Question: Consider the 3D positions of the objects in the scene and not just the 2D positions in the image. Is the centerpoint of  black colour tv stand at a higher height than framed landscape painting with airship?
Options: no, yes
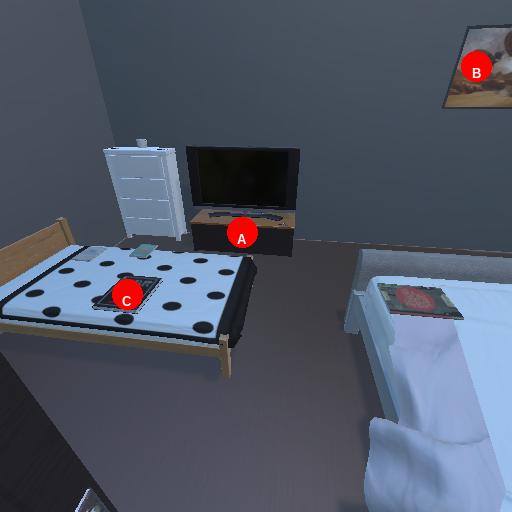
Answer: no